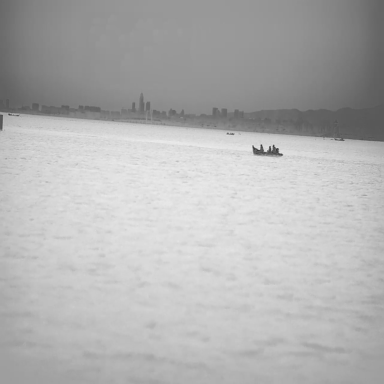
There are four bulk_carriers in the infrared image.